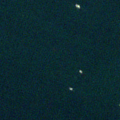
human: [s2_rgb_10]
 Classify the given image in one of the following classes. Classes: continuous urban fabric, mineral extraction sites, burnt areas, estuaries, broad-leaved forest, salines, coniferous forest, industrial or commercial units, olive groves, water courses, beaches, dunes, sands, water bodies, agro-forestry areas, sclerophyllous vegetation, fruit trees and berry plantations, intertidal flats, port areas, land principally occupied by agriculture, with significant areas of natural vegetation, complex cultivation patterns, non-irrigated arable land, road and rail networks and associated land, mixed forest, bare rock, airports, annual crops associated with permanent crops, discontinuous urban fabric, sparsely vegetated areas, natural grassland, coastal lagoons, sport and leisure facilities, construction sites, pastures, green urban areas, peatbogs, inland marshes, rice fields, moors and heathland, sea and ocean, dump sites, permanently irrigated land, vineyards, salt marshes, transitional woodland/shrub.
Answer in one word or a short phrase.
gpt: sea and ocean